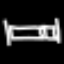
Label: bed